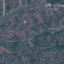
Land use / land cover class: Residential